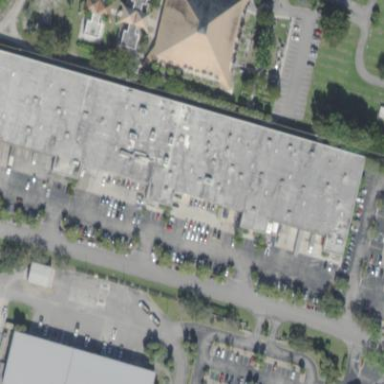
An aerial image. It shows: Warehouse building.